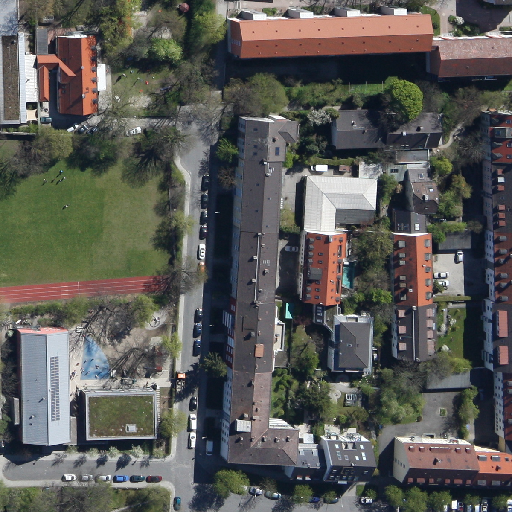
Referring expression: paved road along with tree